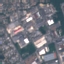
Land use / land cover: Industrial